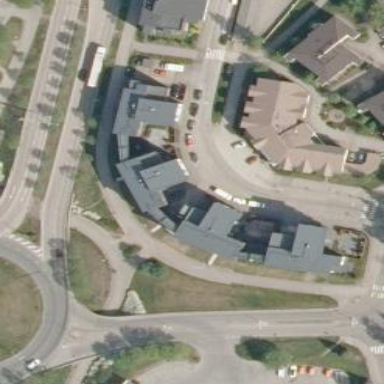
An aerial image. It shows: Apartment building with skillion roof shape.